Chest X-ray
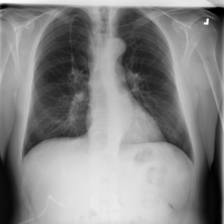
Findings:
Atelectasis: negative
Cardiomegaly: negative
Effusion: negative
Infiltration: negative
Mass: negative
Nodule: negative
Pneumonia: negative
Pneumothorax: negative
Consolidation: negative
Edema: negative
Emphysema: negative
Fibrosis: negative
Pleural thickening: negative
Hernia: negative